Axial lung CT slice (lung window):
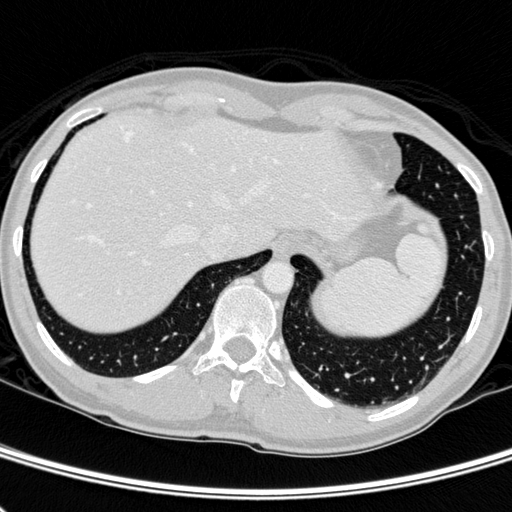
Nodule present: no